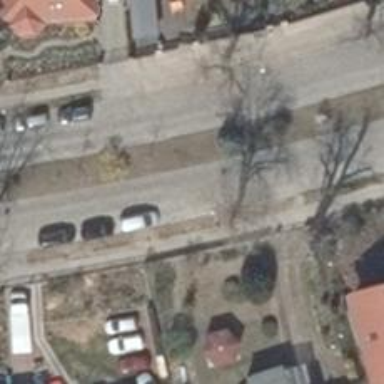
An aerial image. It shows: Residential road.